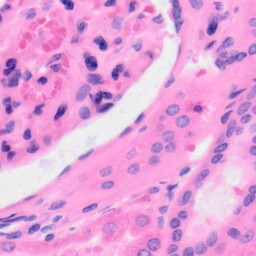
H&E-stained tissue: Kidney